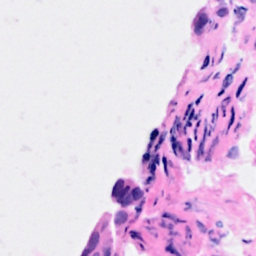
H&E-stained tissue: Breast